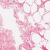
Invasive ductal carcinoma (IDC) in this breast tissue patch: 0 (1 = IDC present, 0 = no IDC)